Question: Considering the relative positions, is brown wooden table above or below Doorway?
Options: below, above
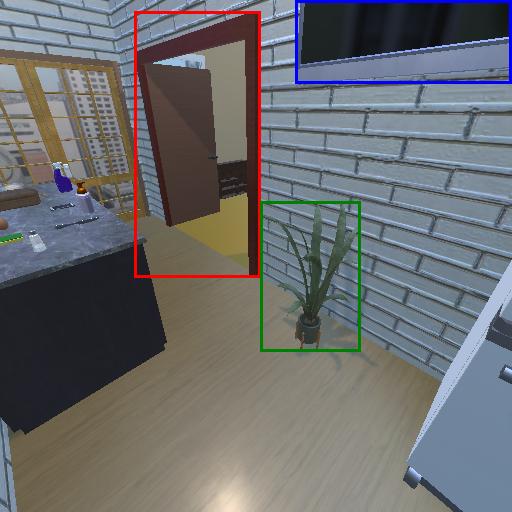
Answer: below